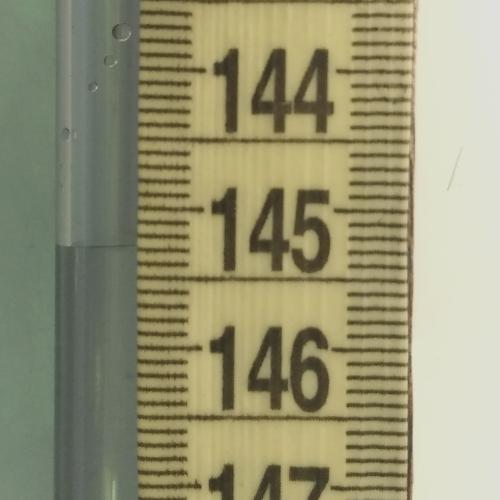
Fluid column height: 145.3 cm